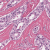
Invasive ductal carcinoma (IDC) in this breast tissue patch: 1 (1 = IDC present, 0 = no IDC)